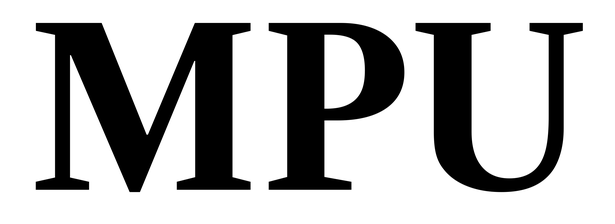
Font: LibreCaslonText_Bold